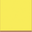
Piece: xx